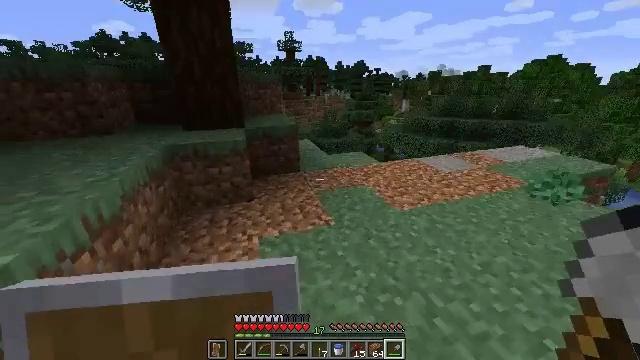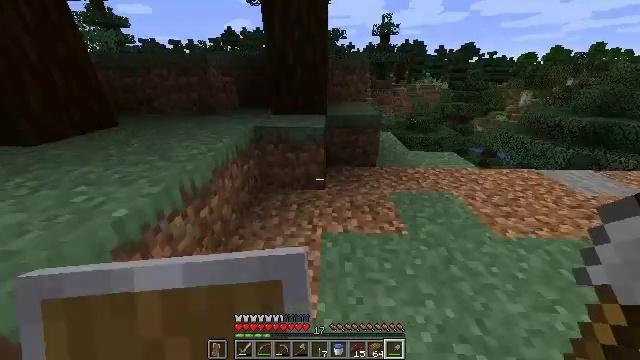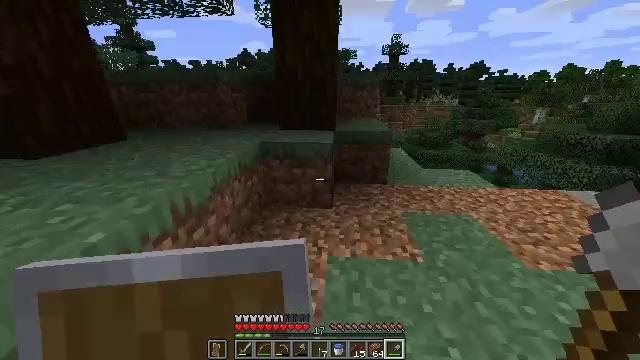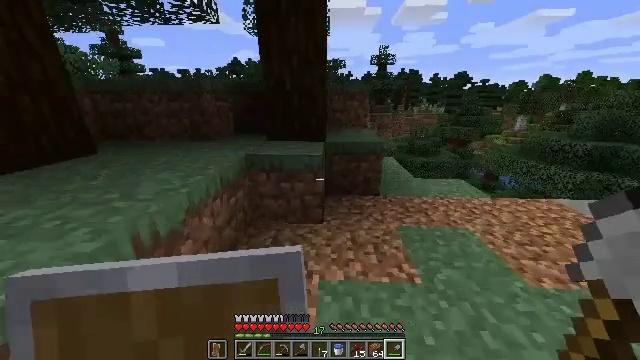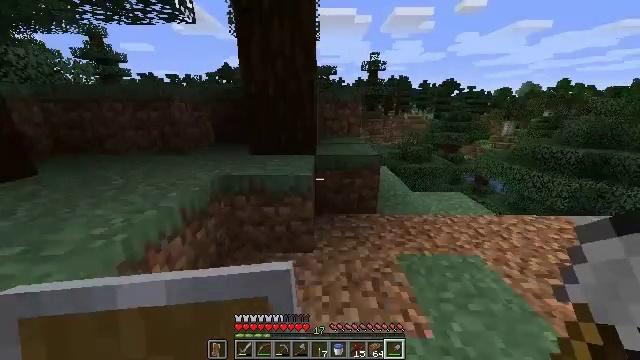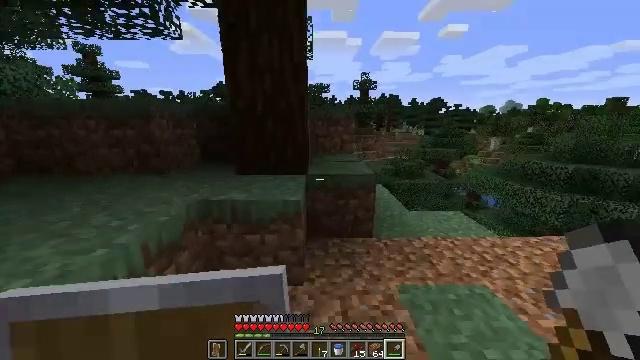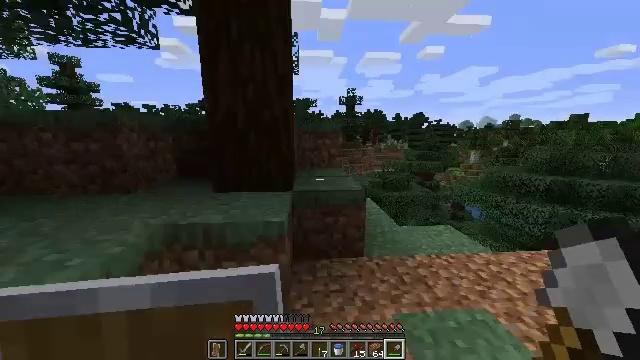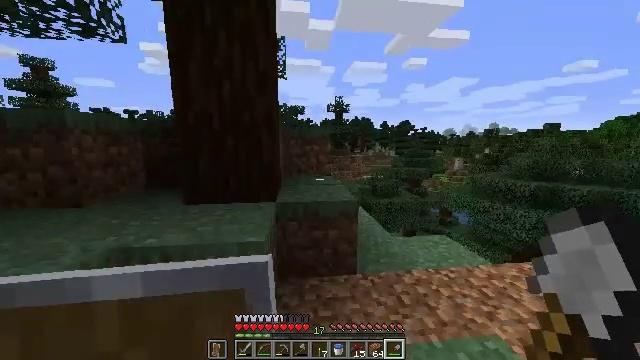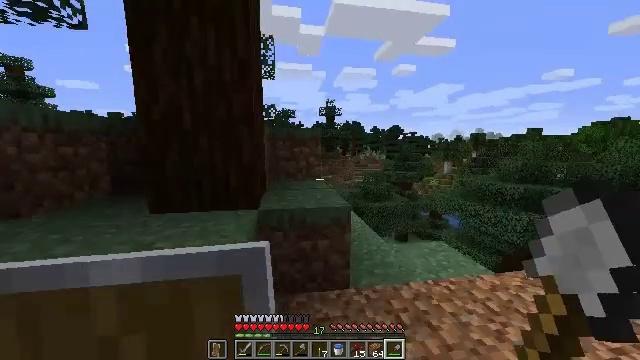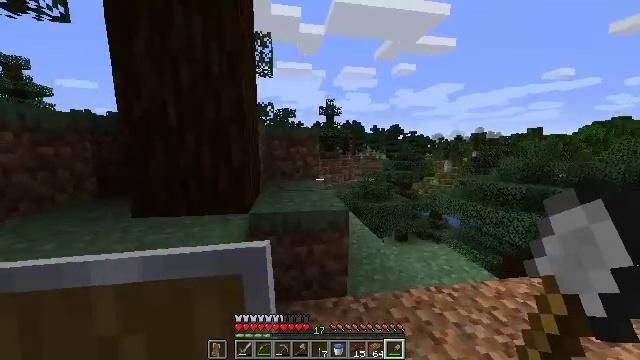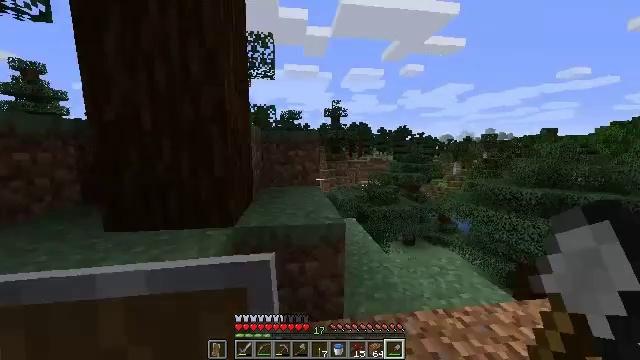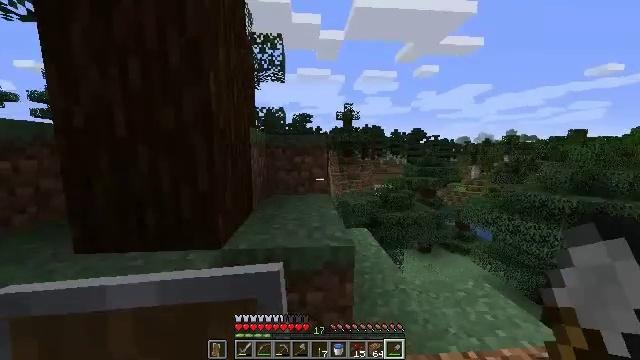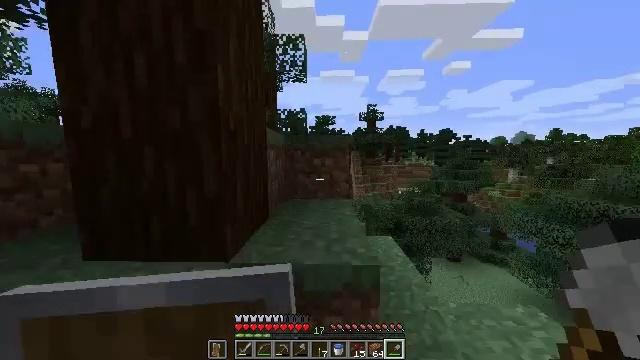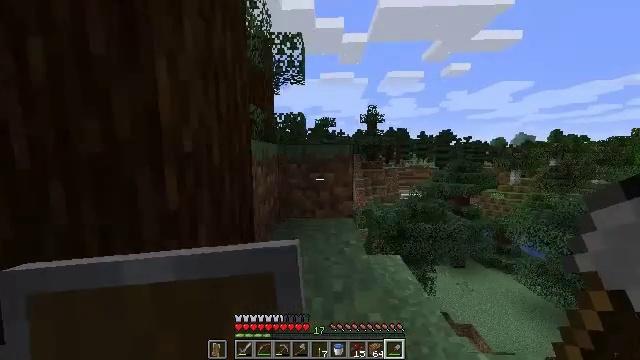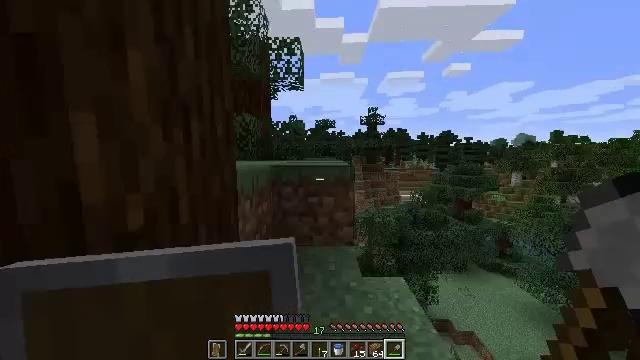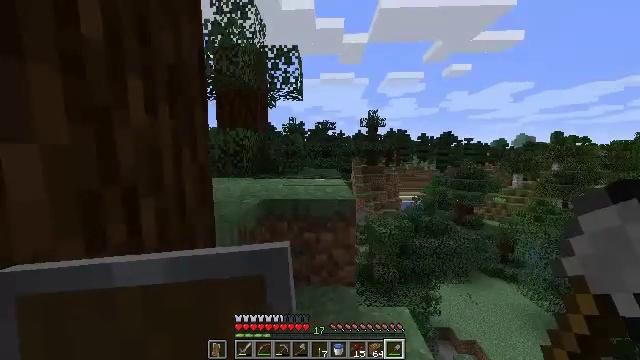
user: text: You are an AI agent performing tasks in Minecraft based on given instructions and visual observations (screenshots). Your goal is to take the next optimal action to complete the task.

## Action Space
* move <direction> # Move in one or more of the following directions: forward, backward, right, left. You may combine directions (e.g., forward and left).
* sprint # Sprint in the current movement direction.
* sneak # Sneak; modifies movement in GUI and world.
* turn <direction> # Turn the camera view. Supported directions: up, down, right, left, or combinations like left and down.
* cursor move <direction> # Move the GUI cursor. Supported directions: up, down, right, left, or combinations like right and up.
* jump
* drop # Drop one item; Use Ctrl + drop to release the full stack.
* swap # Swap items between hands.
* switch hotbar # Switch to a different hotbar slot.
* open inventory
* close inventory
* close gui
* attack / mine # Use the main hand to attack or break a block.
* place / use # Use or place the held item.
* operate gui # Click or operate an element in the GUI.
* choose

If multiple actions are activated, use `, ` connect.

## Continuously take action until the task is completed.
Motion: motion action
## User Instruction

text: Collect the grass block using a shovel.
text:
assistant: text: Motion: move forward, turn left and down
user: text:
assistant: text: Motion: move forward, turn left and up
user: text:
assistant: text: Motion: move forward, turn right and up
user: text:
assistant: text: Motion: move forward, turn right and up
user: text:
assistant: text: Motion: move forward, turn right and up
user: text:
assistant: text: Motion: move forward, turn right and up
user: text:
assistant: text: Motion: move forward, turn right and up
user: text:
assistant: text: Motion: move forward and move right, turn right
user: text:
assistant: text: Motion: move forward and move right
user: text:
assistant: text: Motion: move forward, turn left
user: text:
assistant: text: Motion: move forward, turn left
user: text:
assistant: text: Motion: move forward, turn left
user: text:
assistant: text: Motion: move forward, jump
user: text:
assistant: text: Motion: move forward, jump
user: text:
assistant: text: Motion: move forward, jump
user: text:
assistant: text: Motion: move forward, turn left and down
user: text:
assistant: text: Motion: move forward
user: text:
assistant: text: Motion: move forward, turn down
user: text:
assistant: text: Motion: move forward, turn left and down
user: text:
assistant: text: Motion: move forward, attack / mine
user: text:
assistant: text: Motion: turn left and down, attack / mine
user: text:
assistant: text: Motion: turn left and down, attack / mine
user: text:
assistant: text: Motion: attack / mine
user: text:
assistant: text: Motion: attack / mine
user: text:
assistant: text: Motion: attack / mine
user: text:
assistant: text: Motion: attack / mine
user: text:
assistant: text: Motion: attack / mine
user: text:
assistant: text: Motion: attack / mine
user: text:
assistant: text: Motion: attack / mine
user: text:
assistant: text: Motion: attack / mine